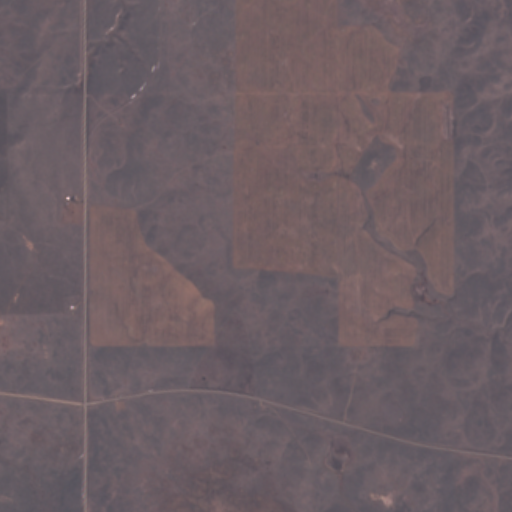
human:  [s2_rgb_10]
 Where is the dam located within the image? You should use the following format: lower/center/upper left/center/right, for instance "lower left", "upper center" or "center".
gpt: The dam is located in the lower right of the image.
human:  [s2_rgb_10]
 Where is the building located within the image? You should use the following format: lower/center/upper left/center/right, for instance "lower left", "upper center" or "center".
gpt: The building is located in the left of the image.
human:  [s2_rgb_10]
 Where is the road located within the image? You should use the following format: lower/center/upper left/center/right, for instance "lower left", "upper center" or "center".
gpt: There is no road in the image.